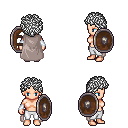
a pixel art fantasy rpg character, female body template, human, light skin, gray cape, white pants, white curly afro hairstyle, white cloth bracers, shield, four views (front, back, left, right), 2x2 character sprite sheet, small pixel art, hard edges, no anti-aliasing